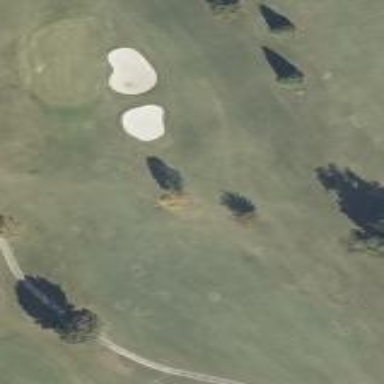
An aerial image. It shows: Grassy area designated as golf fairway.